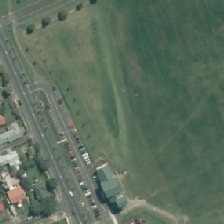
Land cover: urban_parkland